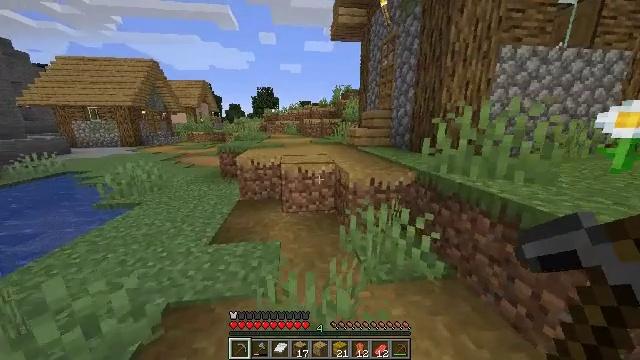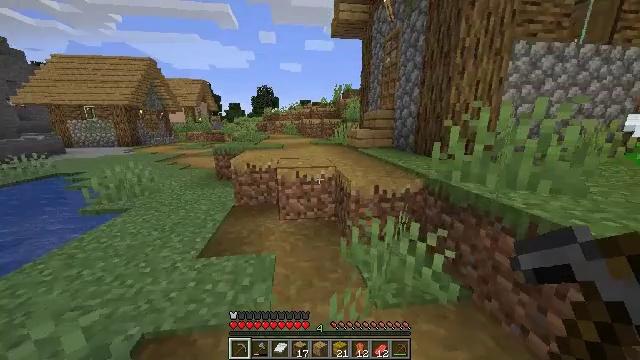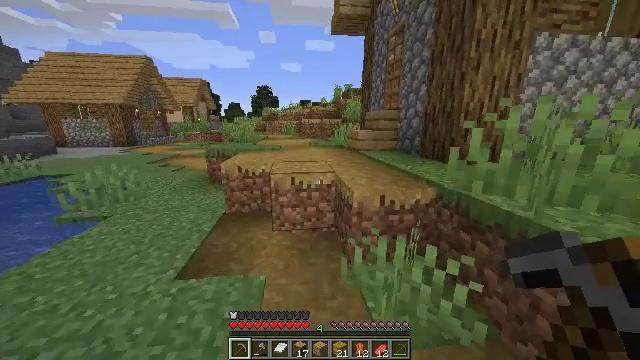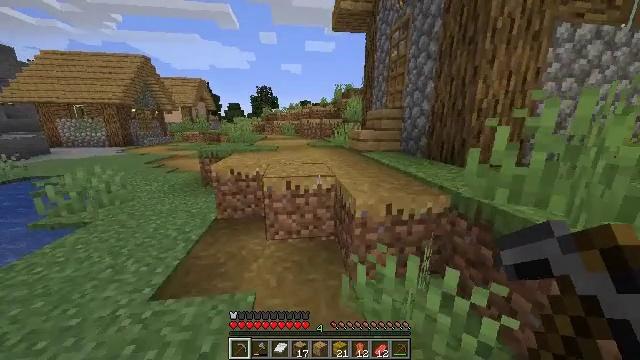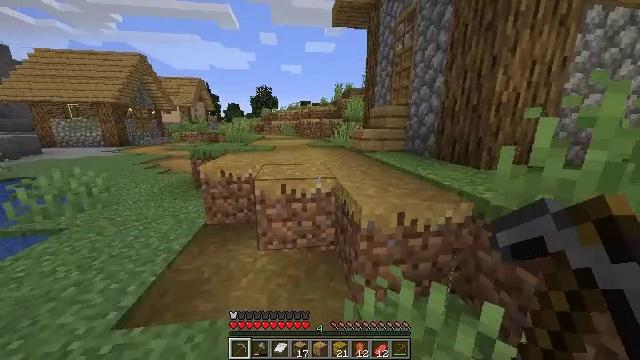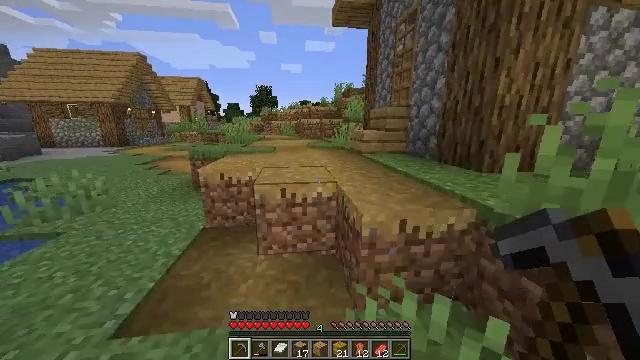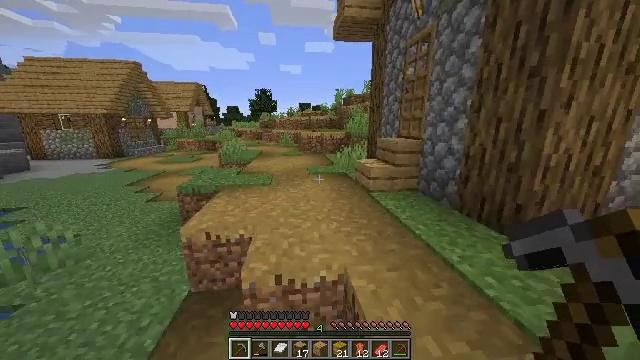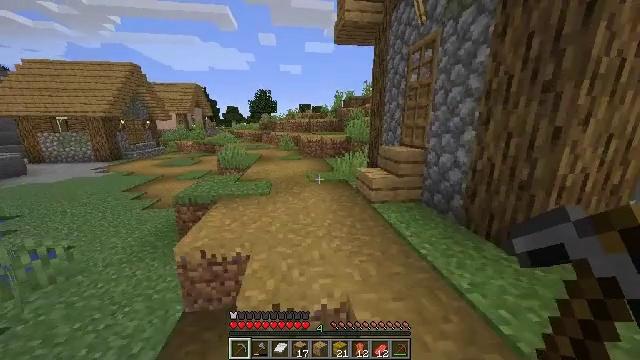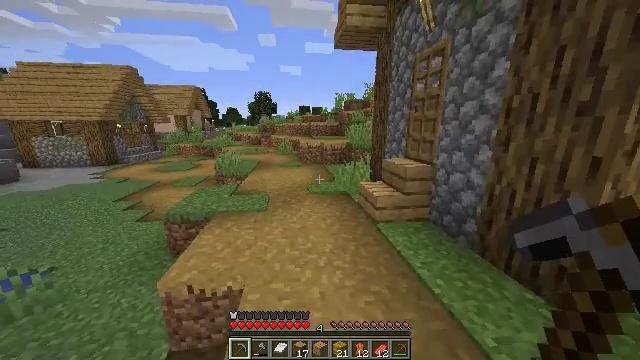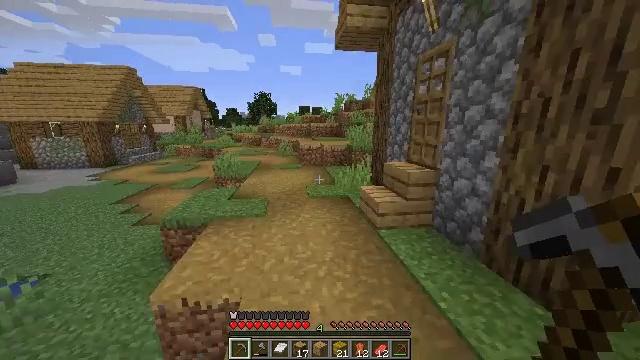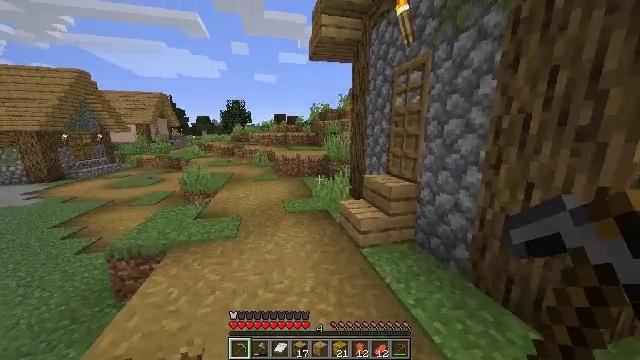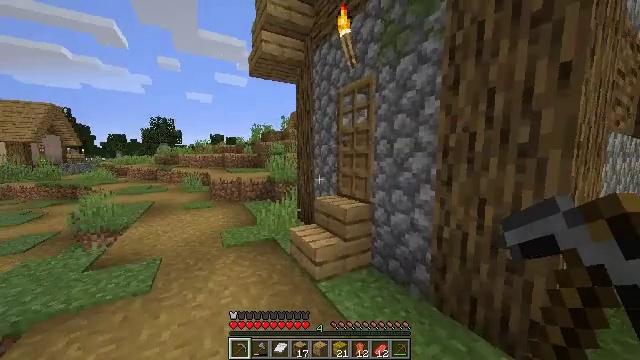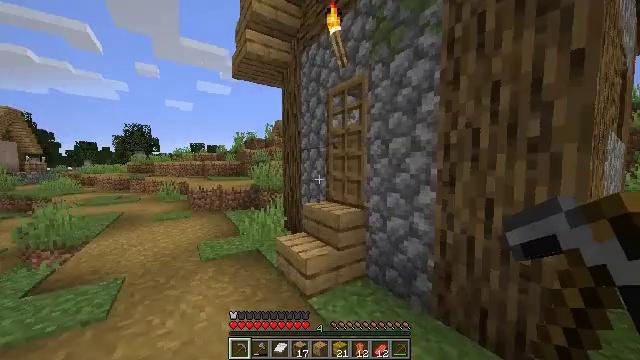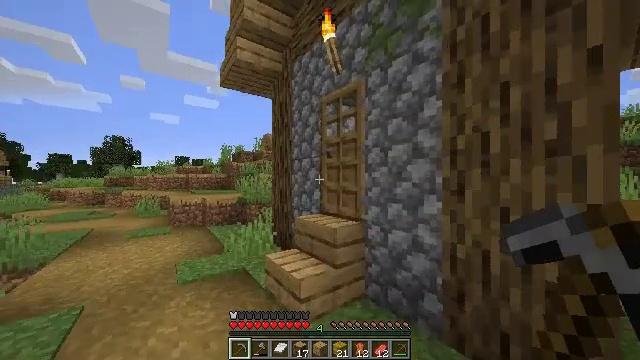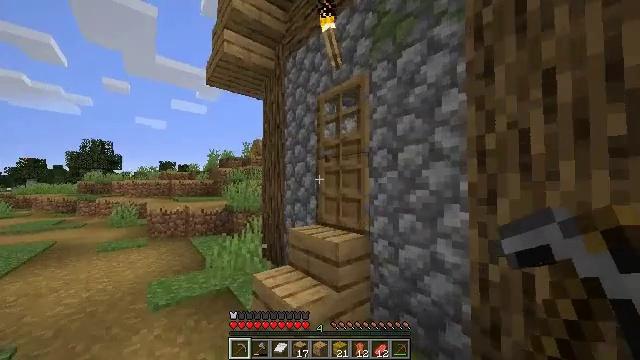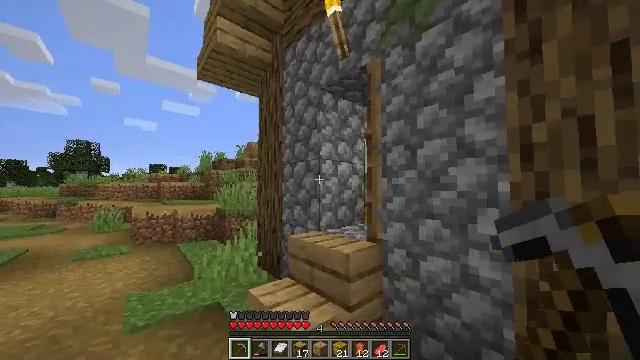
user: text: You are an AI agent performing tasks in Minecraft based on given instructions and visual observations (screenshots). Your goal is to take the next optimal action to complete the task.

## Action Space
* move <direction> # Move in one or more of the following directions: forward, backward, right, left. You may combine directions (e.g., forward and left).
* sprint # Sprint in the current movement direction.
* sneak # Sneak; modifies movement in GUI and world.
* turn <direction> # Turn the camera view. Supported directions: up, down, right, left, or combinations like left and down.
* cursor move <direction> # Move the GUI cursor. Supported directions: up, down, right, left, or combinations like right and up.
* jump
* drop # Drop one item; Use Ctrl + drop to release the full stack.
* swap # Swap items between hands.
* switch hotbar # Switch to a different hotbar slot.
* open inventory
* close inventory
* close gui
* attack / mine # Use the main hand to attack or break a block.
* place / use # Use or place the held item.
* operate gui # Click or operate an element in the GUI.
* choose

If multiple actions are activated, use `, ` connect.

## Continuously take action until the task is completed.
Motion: motion action
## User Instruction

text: Dig up clay found underwater.
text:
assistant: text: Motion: move forward
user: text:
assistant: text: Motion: move forward
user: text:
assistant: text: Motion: move forward
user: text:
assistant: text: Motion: move forward
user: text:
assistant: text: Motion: move forward, jump
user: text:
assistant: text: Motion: move forward, jump
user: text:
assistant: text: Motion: move forward, jump
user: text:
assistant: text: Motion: move forward, jump
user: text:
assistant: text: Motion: move forward, jump
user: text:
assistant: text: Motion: move forward, turn right and up, jump
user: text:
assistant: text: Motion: move forward, turn right and up, jump
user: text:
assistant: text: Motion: move forward, turn right and up
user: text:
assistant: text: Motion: move forward, turn right and up
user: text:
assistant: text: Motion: move forward, turn right and up
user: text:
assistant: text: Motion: move forward and move left, turn right, use / place
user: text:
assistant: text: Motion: move forward and move left, use / place
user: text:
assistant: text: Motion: move forward and move left, turn right, use / place
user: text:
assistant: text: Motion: move forward and move left, use / place
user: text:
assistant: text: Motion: move forward and move left
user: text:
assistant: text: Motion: move forward and move left, turn right and down
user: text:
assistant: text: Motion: move forward and move left, turn right and down
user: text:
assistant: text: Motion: move forward and move left
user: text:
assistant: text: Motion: move left
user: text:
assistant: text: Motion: move left
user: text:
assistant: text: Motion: move left
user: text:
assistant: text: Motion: move left
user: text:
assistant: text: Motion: move left
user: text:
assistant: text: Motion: move right, turn right
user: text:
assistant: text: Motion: move right
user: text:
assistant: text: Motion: move right